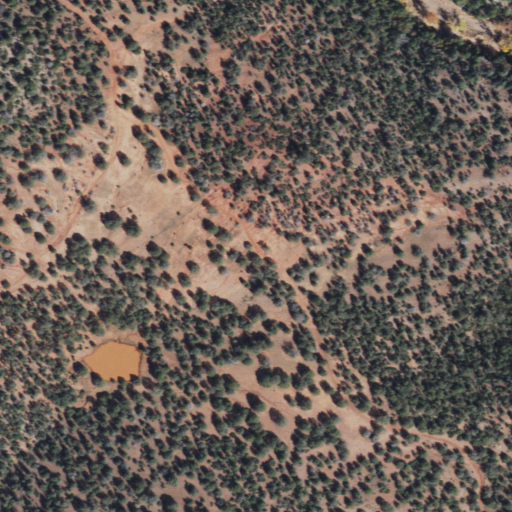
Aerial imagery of plain(s) in Arizona named Deer Flat containing shrub, open development, and evergreen forest